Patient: sex F, age 34
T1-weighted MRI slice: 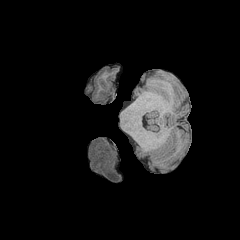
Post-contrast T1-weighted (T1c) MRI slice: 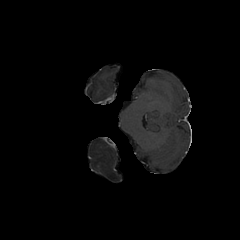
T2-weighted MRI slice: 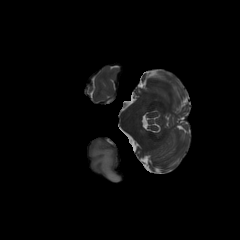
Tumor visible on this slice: yes
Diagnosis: Astrocytoma, IDH-mutant
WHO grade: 3